Question: I had good times debugging Java applications on Eclipse, but recently that I'm working on a C/C++ on Ubuntu 12.04 using Eclipse CDT, it ignores the breakpoints when debugging! I've tried two versions of Eclipse CDT, <URL>, but doesn't work either. Can somebody help with that?
NOTE: I know there are some other similar questions, but I was thinking it is better to ask this question which specifically addresses CDT 8.4.0 for Eclipse Luna.

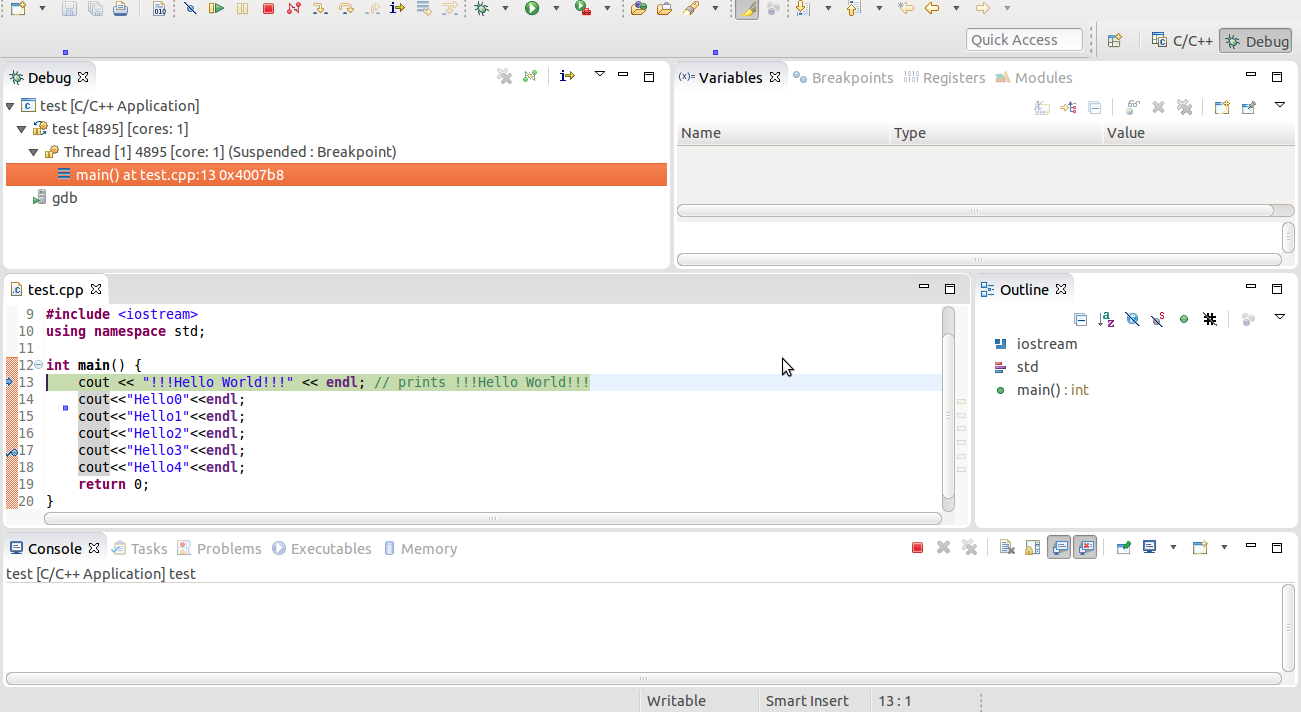
Answer: The eclipse-cdt is shipped only with the required tools for building c/c++ applications. It does not ship with gdb. You need to install that separately
<URL>
From link above these are the steps to follow.
'''
1. Go to Help > Install New Software.
2. Add the CDT repository http://download.eclipse.org/tools/cdt/releases/8.4 to the list of repositories.
3. Select the CDT Repository. Now you need to install the CDT plugin along with GDB support from the list of available plugins (Select the CDT Main Features as well as CDT GNU Toolchain Debug support).
'''
I updated the CDT repository path to correspond to your release (Luna).